四年级 · 立体几何学
下面的两种摆法, 从 ( ) 面看到的图形是一样的。

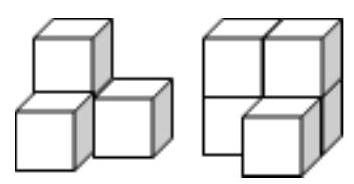
A. 上面
B. 侧面
C. 前面

答案: B
解析: $\mathrm{B}$

【详解】略